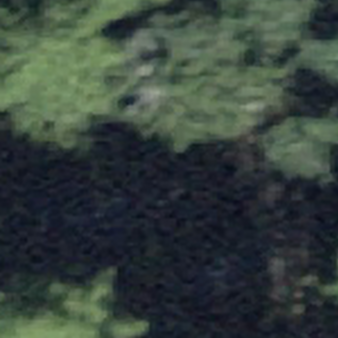
Label: other